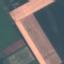
Land use / land cover: AnnualCrop